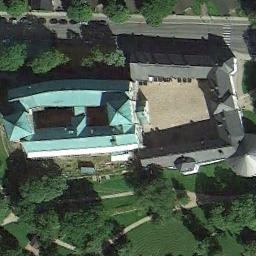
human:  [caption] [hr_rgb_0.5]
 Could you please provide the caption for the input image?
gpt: There are many trees near the palace .

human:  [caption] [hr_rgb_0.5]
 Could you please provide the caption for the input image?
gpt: The palace is on the grass next to some trees .

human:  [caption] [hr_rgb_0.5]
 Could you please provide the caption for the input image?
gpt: The palace was built in a forest .

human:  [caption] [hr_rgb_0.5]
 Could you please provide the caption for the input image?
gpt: The palace has a green palace and a gray palace and a green area is next to the palace .

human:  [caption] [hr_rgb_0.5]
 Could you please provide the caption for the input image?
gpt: There are some green trees beside the cyan palace .